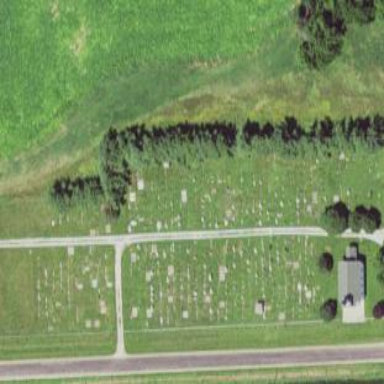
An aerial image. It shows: Cemetery.